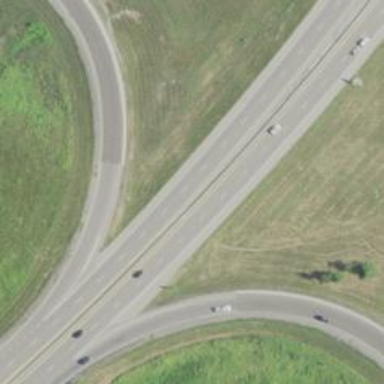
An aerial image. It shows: Primary highway that functions as expressway.